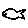
Label: fish